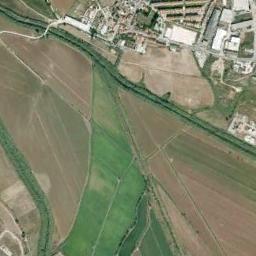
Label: rectangular_farmland